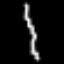
Label: squiggle